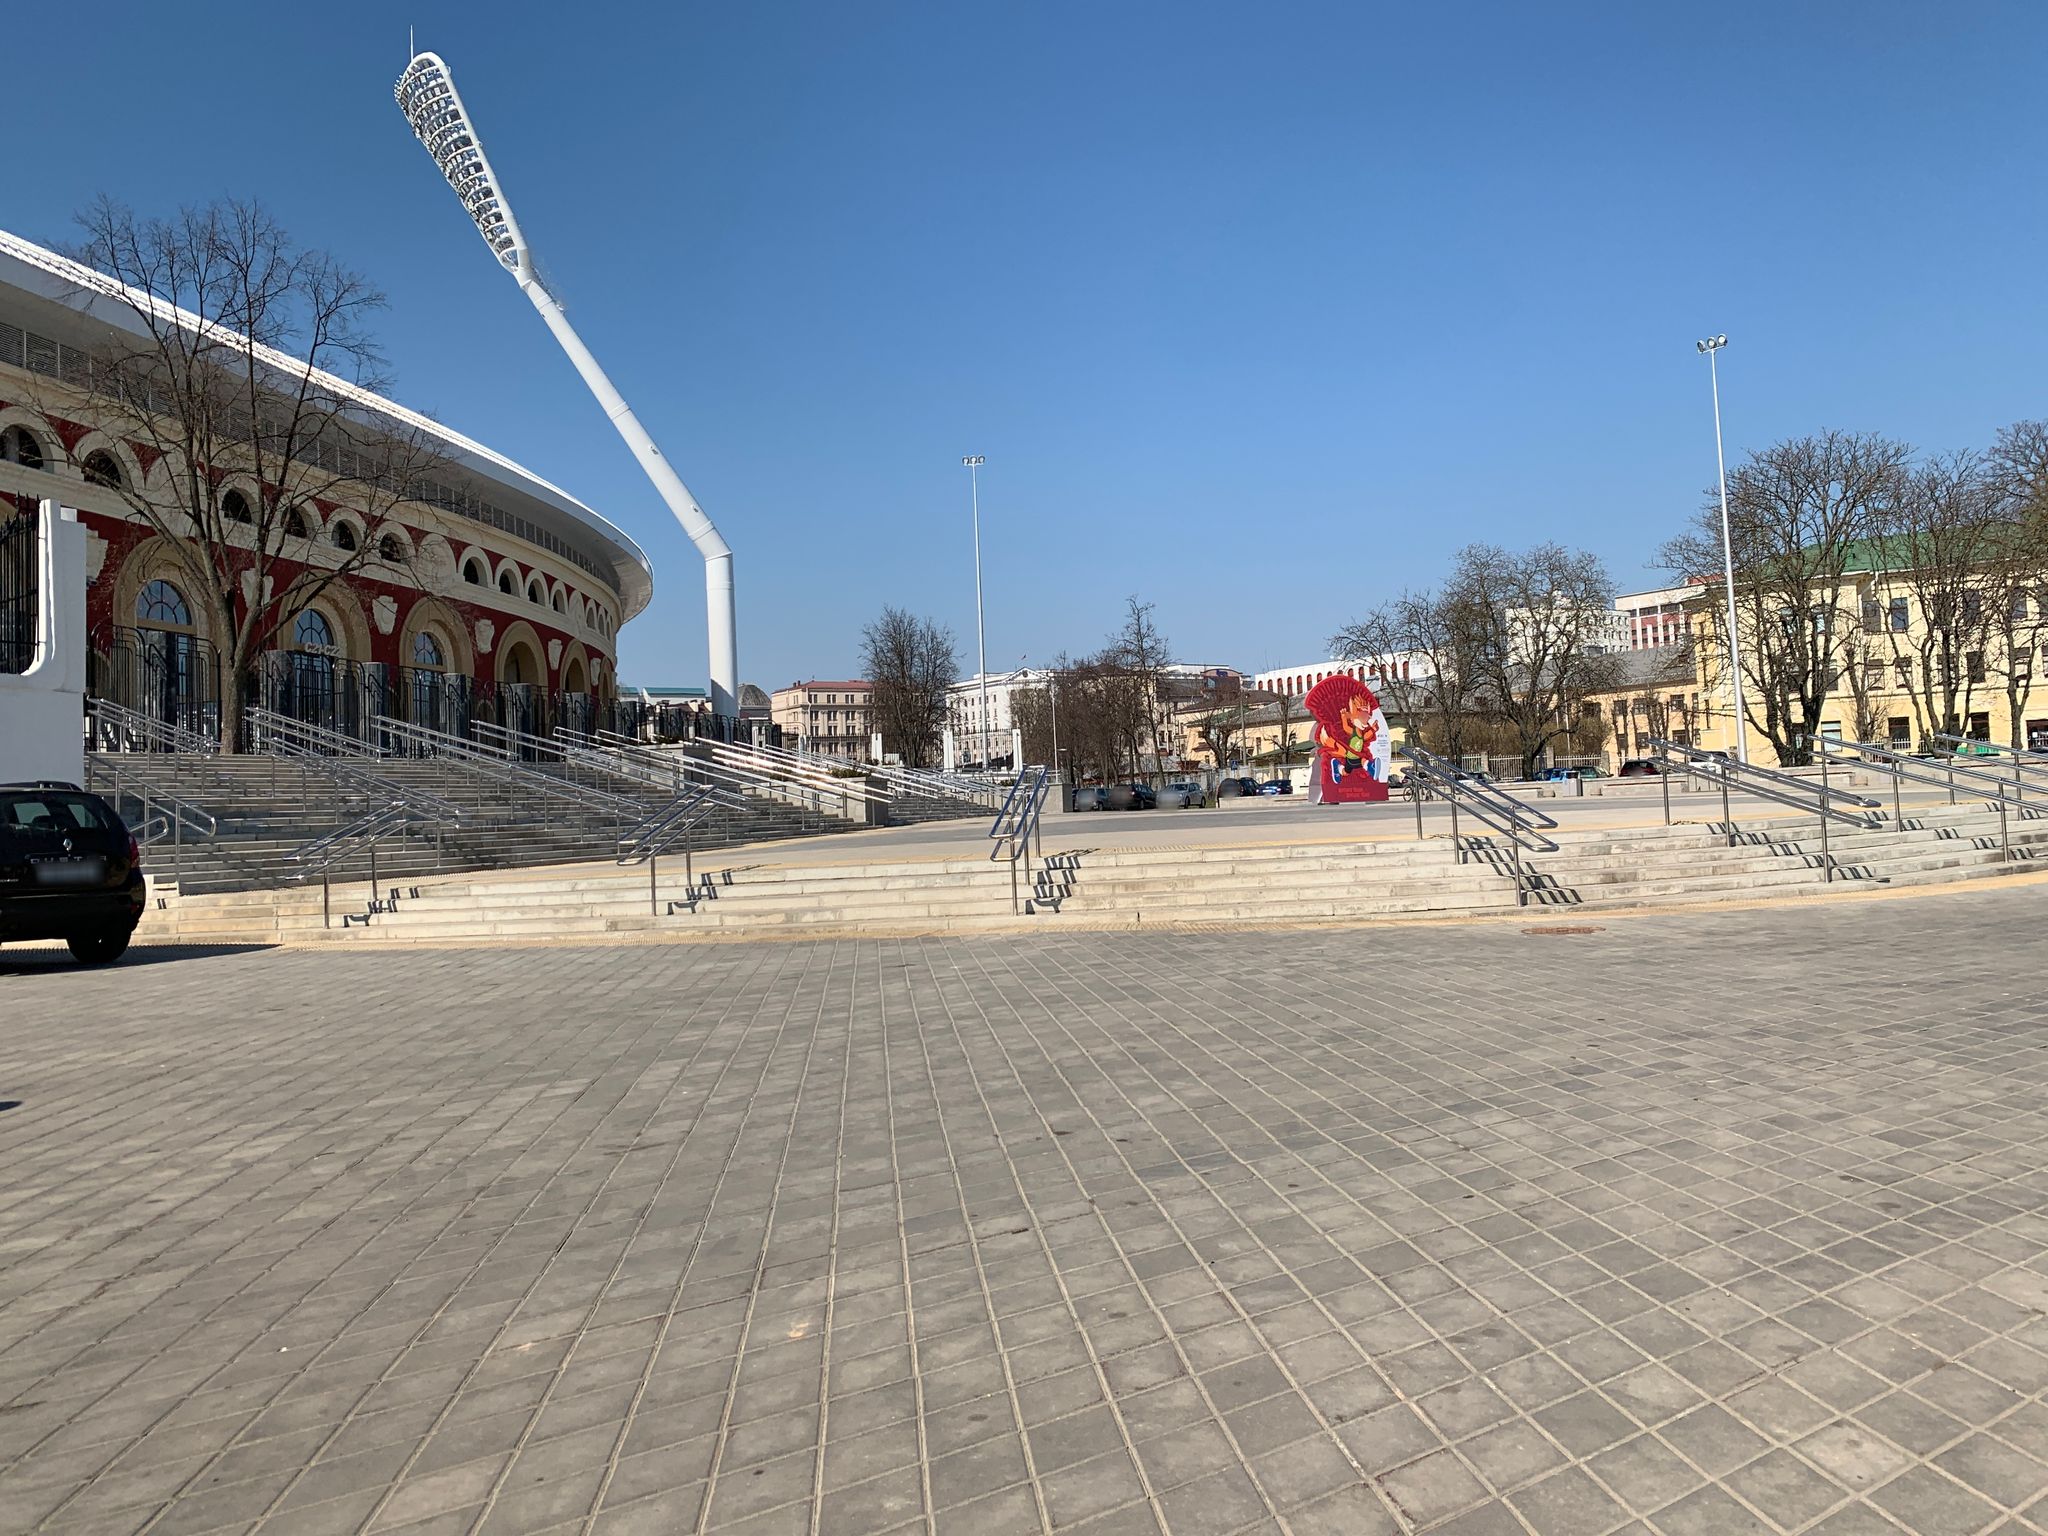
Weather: snowy
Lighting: day
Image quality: good
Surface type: walking surface
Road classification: footway, steps
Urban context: urban centre
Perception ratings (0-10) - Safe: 0.65, Lively: 8.6, Beautiful: 3.97, Boring: 4.27, Depressing: 8.65, Wealthy: 2.36